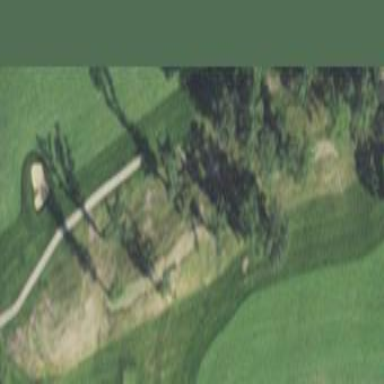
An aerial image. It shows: Golf rough area.